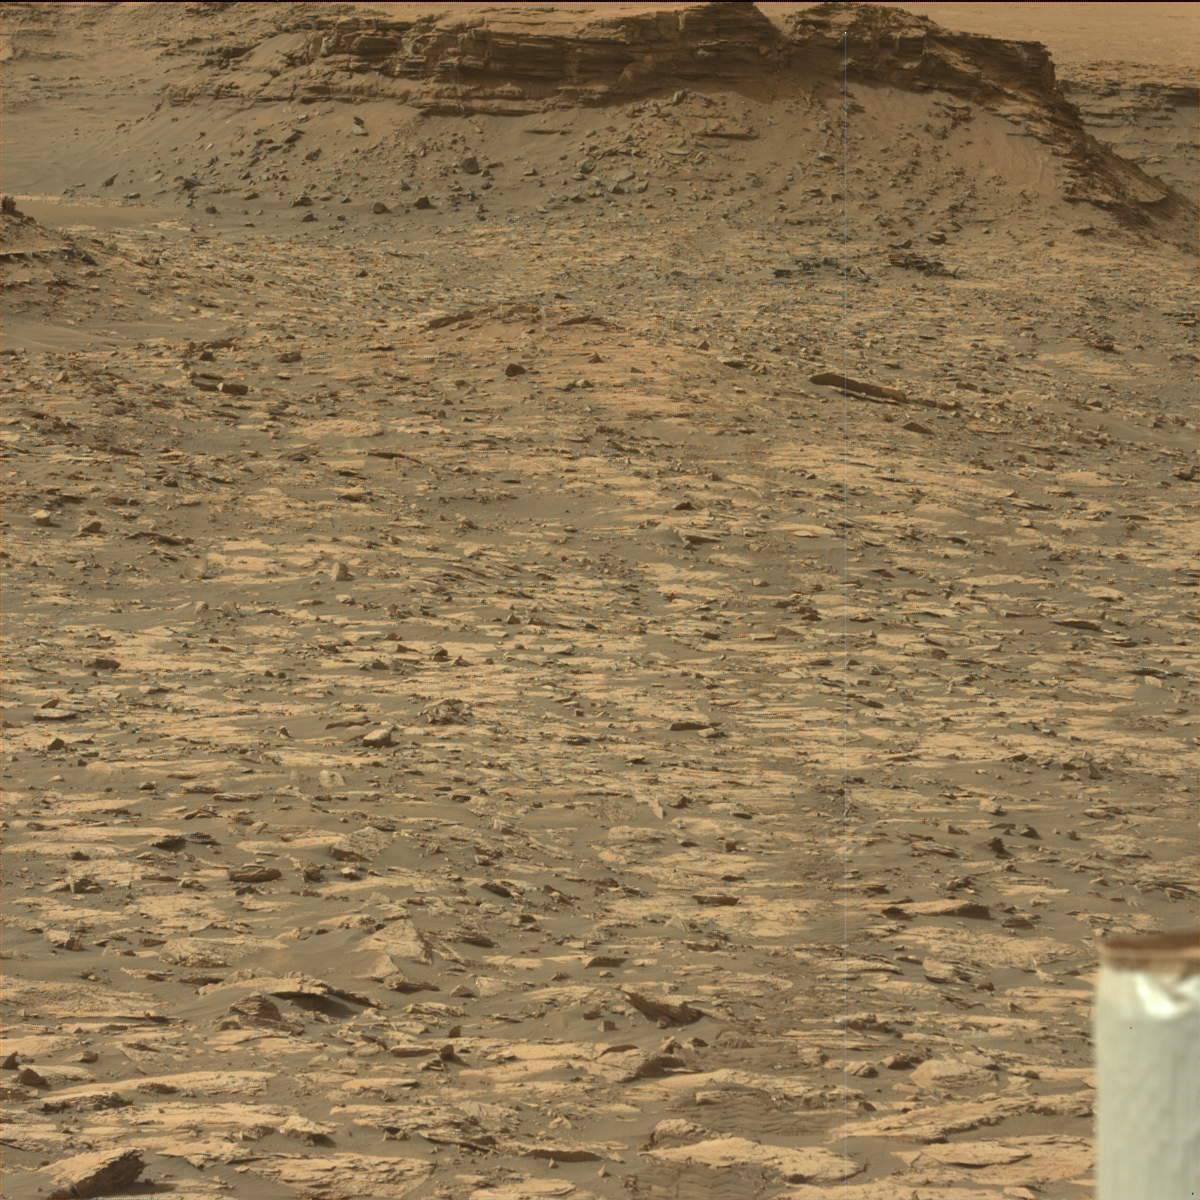
Terrain classes present: Bedrock, Sand / Soil, Track